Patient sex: M
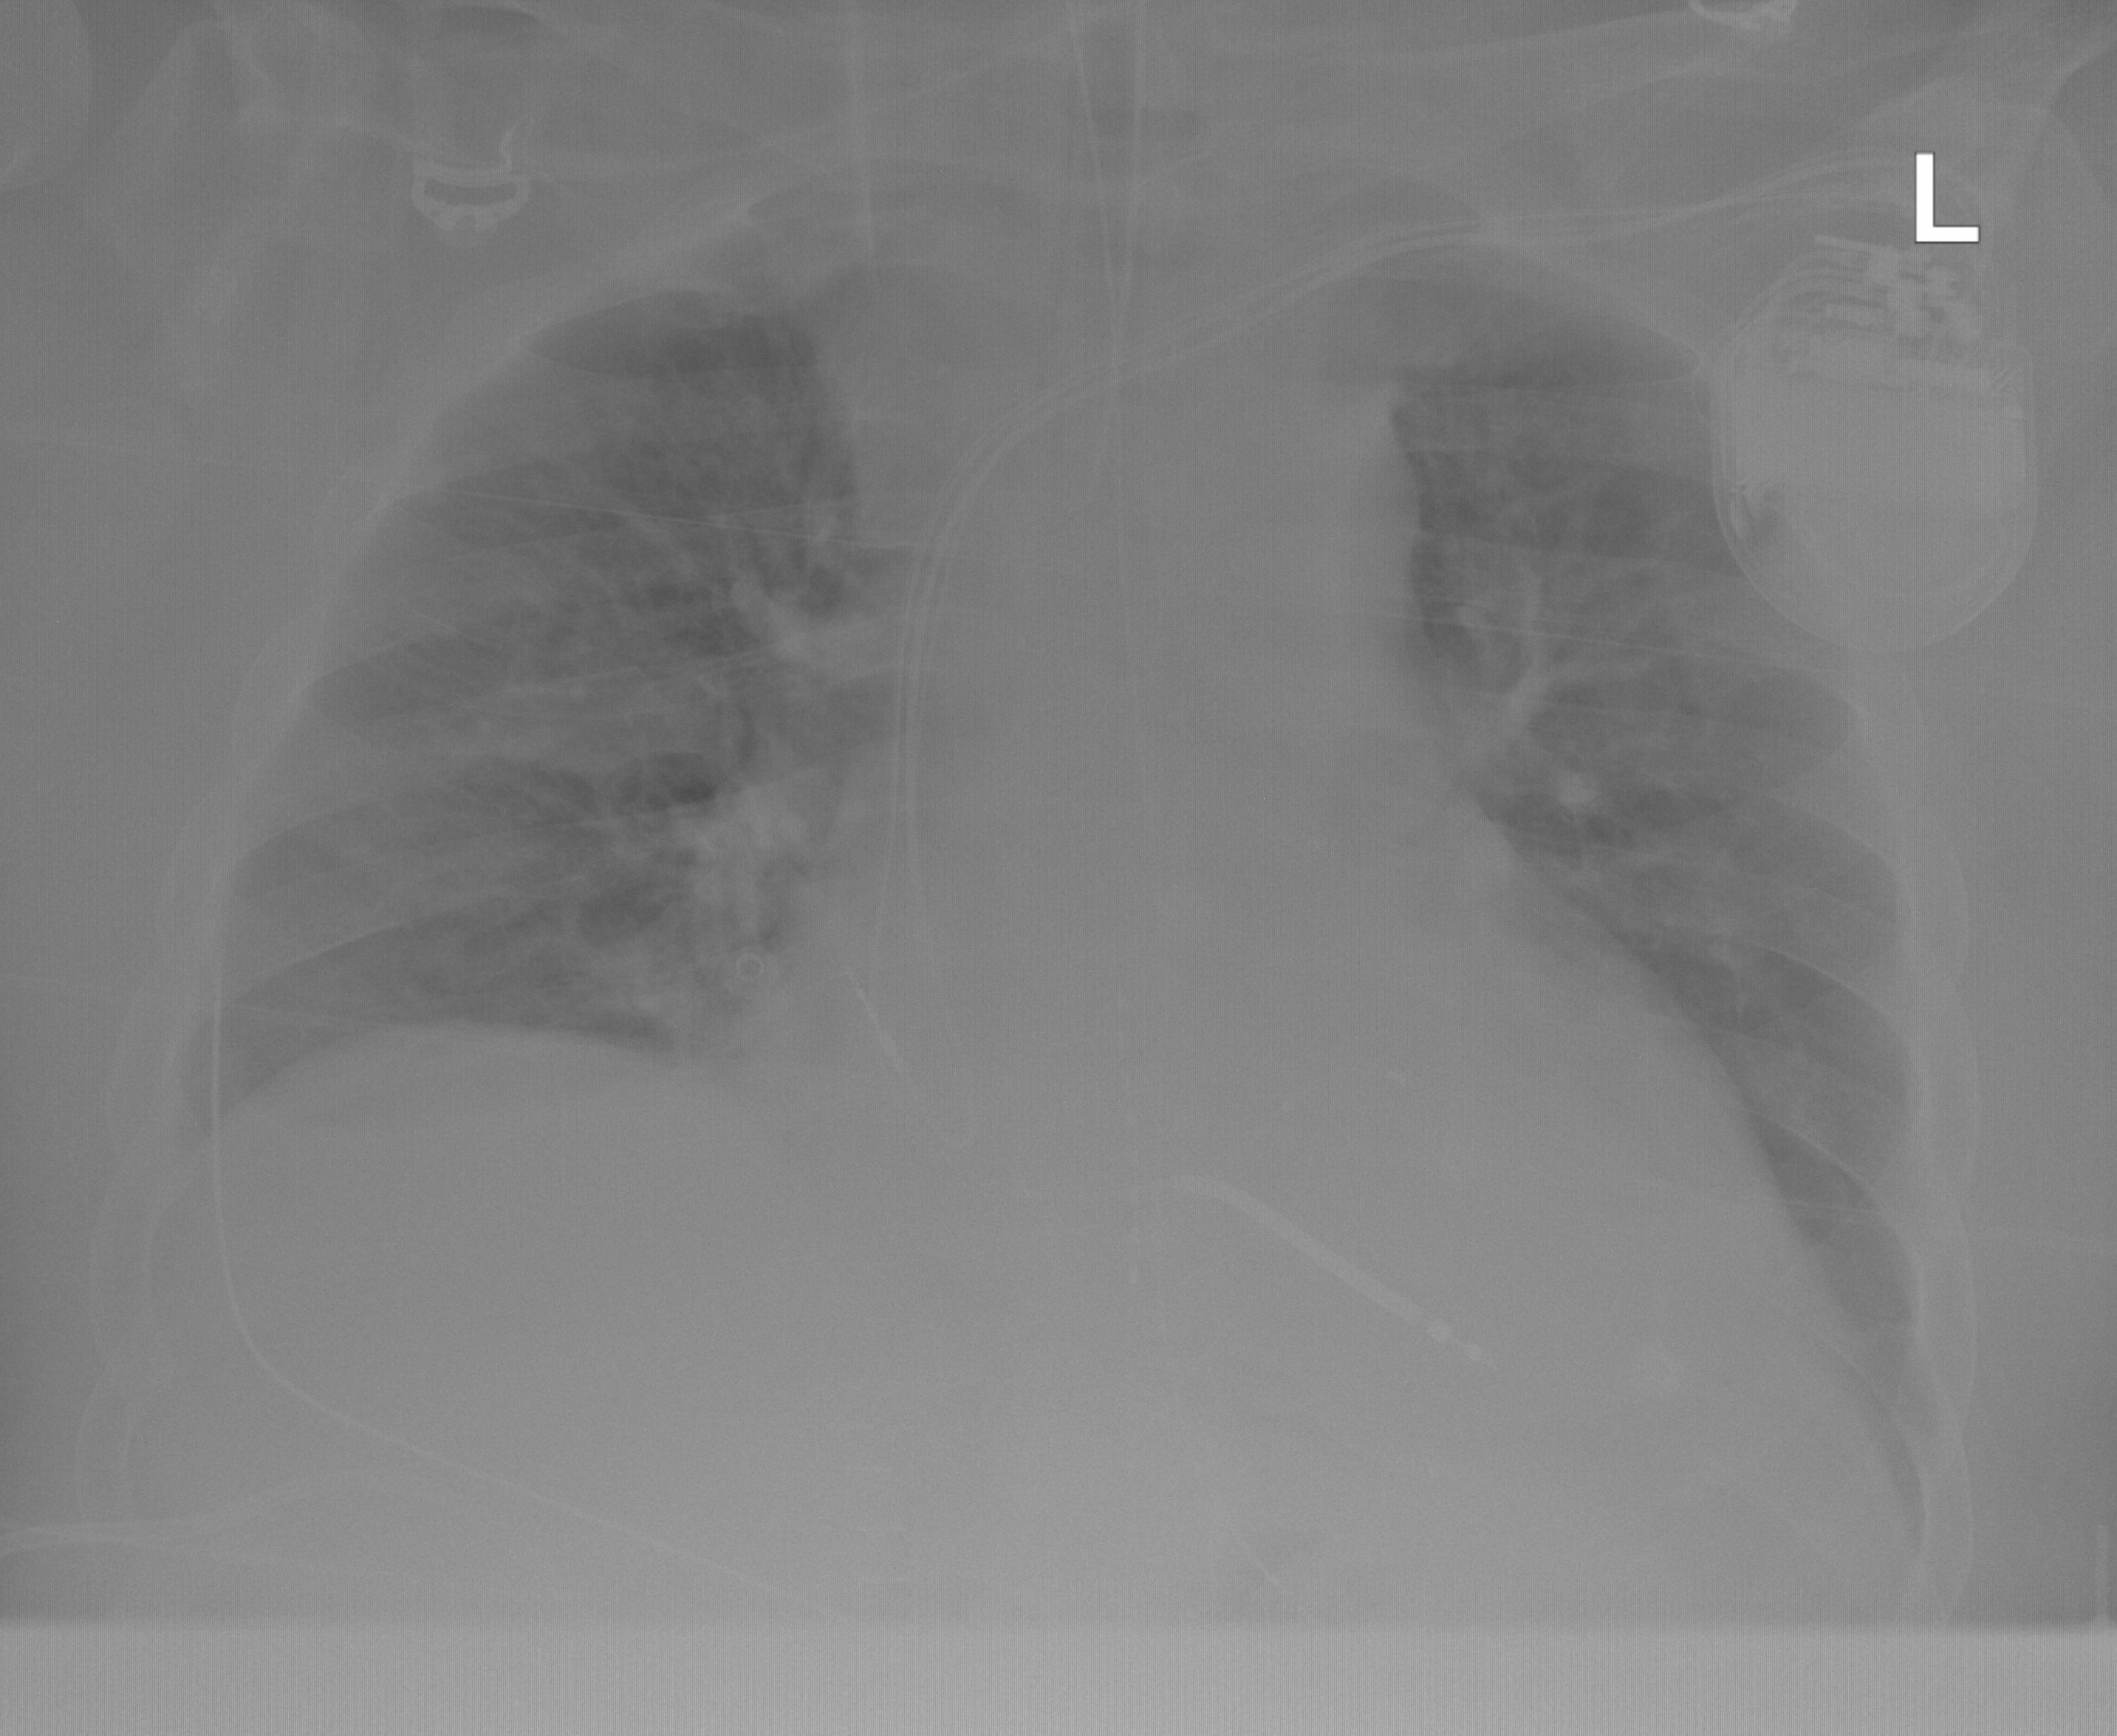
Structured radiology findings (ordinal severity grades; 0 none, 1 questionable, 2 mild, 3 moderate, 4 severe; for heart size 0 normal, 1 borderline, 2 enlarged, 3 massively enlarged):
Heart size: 2
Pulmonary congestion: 2
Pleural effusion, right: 0
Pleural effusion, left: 0
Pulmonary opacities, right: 0
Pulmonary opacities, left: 0
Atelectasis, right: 0
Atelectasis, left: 0